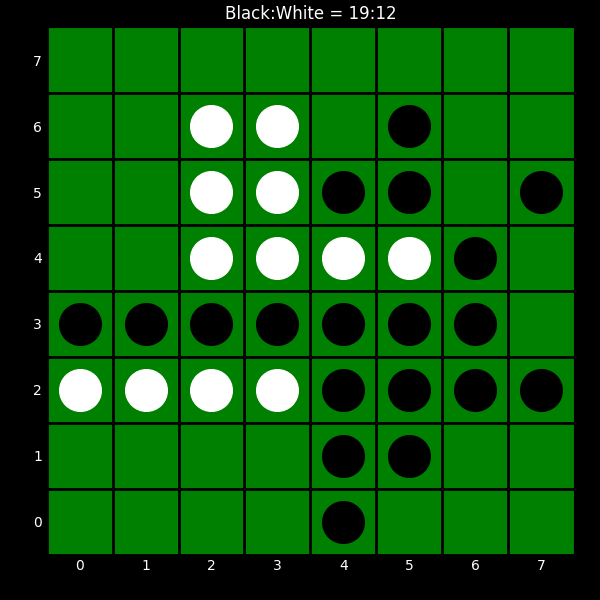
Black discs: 19
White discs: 12